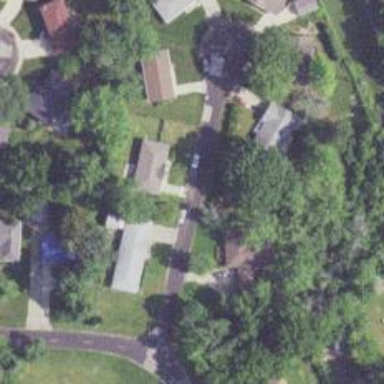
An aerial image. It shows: Residential road.